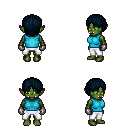
a pixel art fantasy rpg character, female body template, orc, green skin, teal sleeveless shirt, white pants, raven plain hairstyle, metal gloves, four views (front, back, left, right), 2x2 character sprite sheet, small pixel art, hard edges, no anti-aliasing